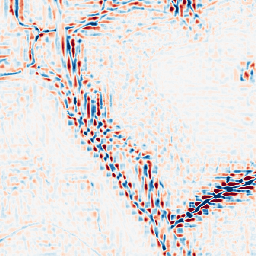
Category: wavelet
Decomposition family: wavelet_reverse_biorthogonal
Decomposition parameters: wavelet: rbio3.5
level: 3
Upsampling method: cubic_mitchell
Upsampling parameters: scale: 2
Upsampling scale: 2